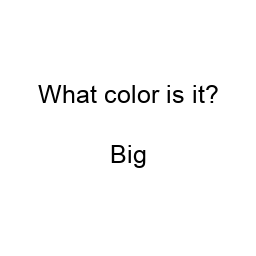
Color: black
Background color: white
Question text color: black